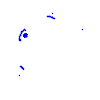
Particle: pion